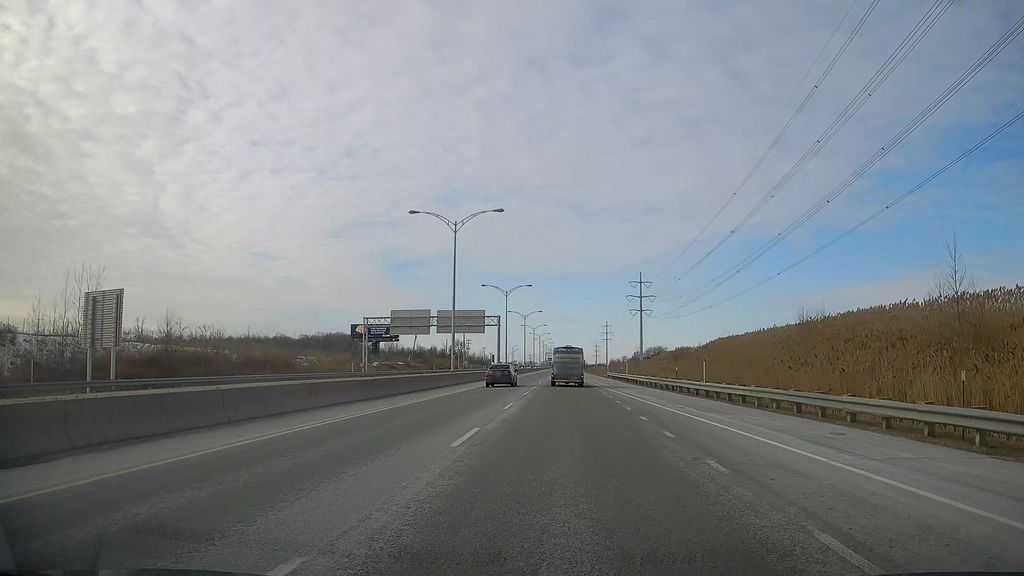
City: montreal